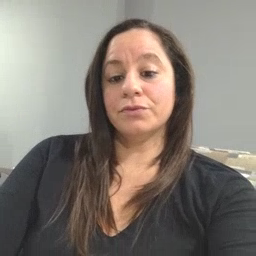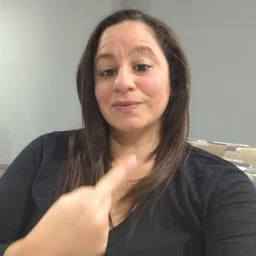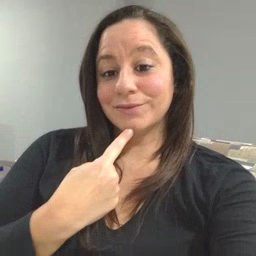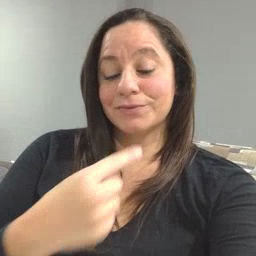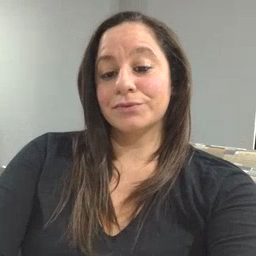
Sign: say